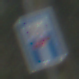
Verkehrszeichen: SackgasseRadverkehrFussgaengerDurchlaessig
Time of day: Midday
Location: Outdoor (Nature)
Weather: Overcast
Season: NotSpecified
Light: Natural